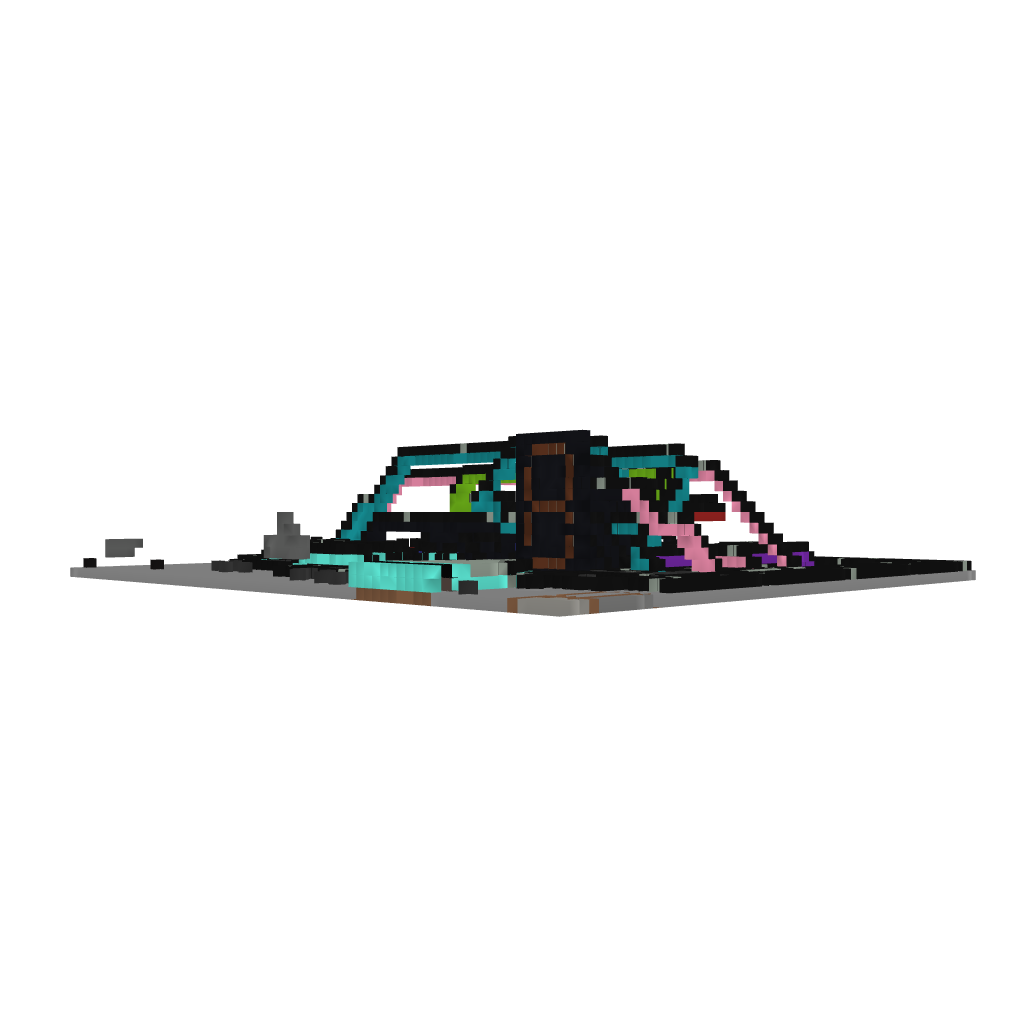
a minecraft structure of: Numbers 0-9